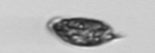
Label: Prorocentrum_triestinum